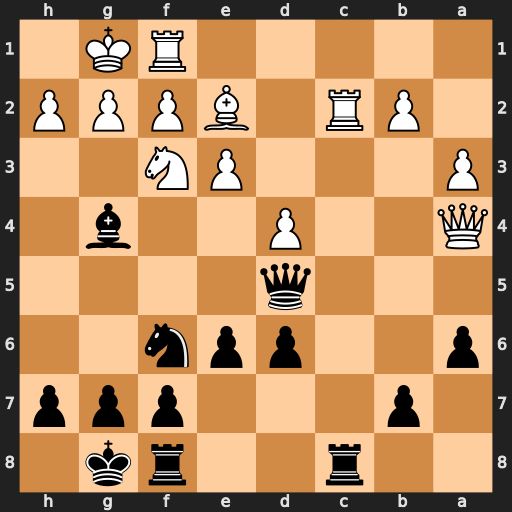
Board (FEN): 2r2rk1/1p3ppp/p2ppn2/3q4/Q2P2b1/P3PN2/1PR1BPPP/5RK1
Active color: b
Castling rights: -
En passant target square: -
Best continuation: b5 Rxc8 bxa4